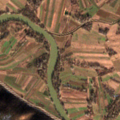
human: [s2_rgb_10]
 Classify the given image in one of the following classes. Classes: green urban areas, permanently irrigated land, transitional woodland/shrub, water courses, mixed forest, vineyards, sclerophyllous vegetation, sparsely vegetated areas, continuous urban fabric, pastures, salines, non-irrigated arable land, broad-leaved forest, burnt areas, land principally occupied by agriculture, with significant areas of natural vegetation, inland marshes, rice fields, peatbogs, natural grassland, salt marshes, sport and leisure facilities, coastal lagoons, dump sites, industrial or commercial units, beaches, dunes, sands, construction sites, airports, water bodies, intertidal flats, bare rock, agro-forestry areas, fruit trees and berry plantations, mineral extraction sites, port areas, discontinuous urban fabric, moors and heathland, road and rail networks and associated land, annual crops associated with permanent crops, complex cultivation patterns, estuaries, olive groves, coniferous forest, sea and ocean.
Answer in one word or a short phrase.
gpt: non-irrigated arable land, complex cultivation patterns, land principally occupied by agriculture, with significant areas of natural vegetation, broad-leaved forest, water courses